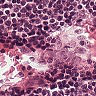
Metastatic tissue present: no